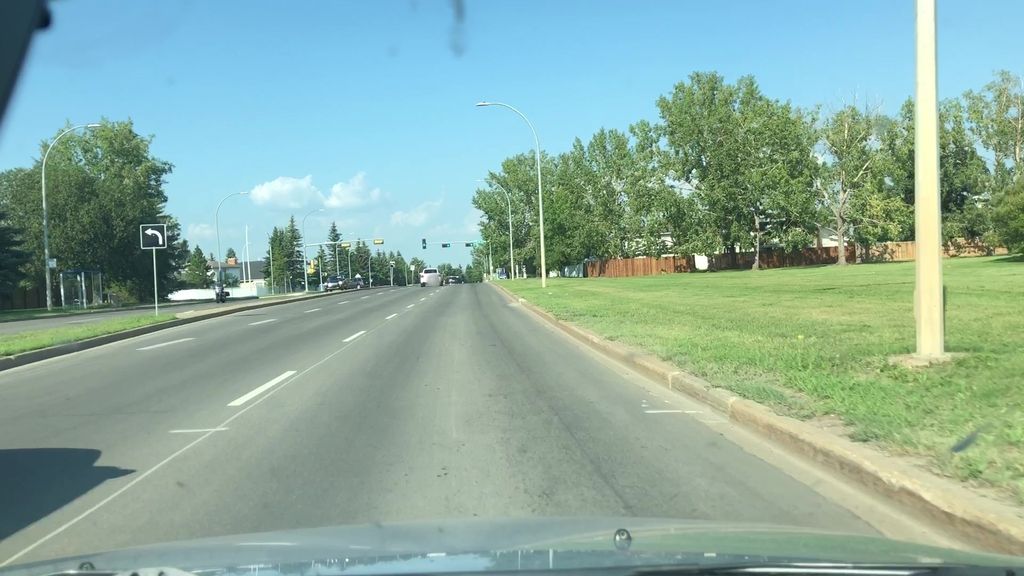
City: edmonton